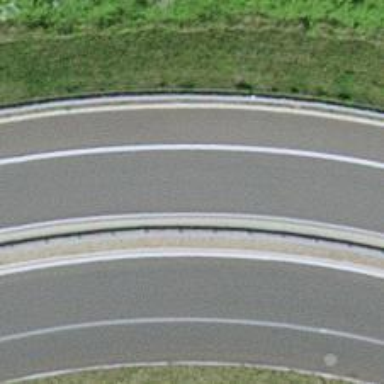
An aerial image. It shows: Motorway link.